Question: What app is open?
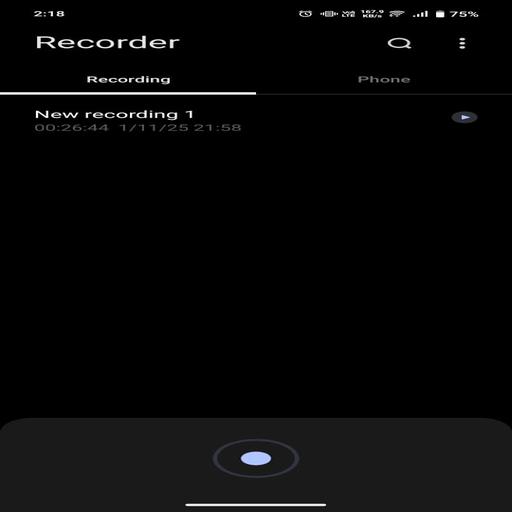
Answer: Voice recorder